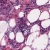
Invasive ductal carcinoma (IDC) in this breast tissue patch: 0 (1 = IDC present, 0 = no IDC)